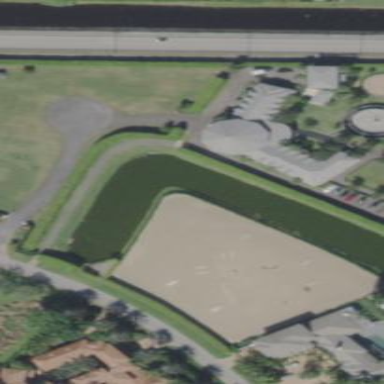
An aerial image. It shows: Grass pitch designated for equestrian sports.